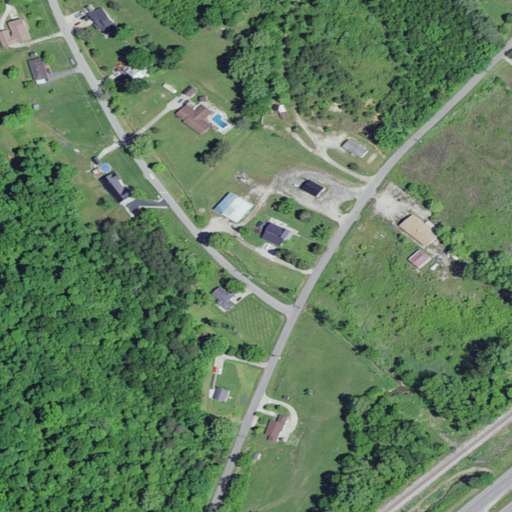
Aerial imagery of valley in Kentucky named Stephens Hollow containing open development, deciduous forest, low intensity development, medium intensity development, pasture, and high intensity development